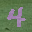
Label: 4